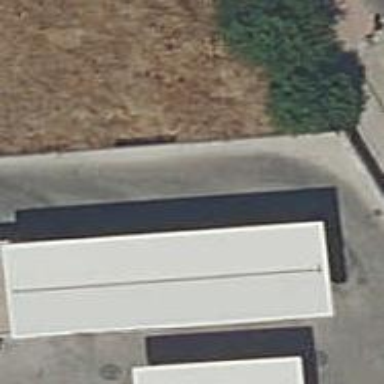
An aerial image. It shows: Fuel station.